Question: I am trying to create a css ribbon, responsive would be great. Otherwise I'll just show it on desktop.
Here is the link to my dev site: <URL>
If you take a look at the the orange callout area underneath the header images, I'd like to have to have it look like the attached image.

Any help would be appreciated.
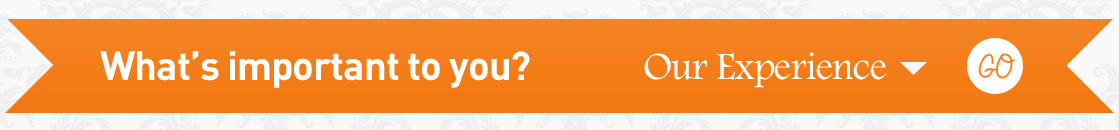
Answer: You can simply do it with before and after pseudo classes and the border triangle trick. Your HTML would be super simple:
'''
<div class="ribbon">...</div>
'''
And your CSS would be this:
'''
.ribbon {
background: #f47d19;
position: relative;
height: 50px;
width: 300px;
margin:0 25px; //Half of height
}
.ribbon:before,
.ribbon:after {
content: '';
position: absolute;
height: 0;
width: 0;
top: 0;
border: 25px solid transparent; //Half of height
border-top-color: #f47d19;
border-bottom-color: #f47d19;
z-index: -1; //Place triangles behind div
}
.ribbon:before {
left: -25px; //Half of height
}
.ribbon:after {
right: -25px; //Half of height
}
'''
## Fiddle Example Here
Then for the responsive part, you would simply change the width, height, margin and position properties to match whatever resolution you are at.